Question: When I add a UIToolbar to a view in XIB, make it Black Translucent style (and not Opaque), it has a 2-pixel black stroke at the top of it. Meanwhile, a Black Translucent style, non-Opaque UISearchBar has a 1-pixel black stroke at the top. These are both positioned at the same place (44px down, right under the navigation bar).

I'd much prefer the 1px black stroke top on the UIToolbar, to match the view with the Search Bar and make it blend more with the navigation bar. Can I achieve this without subclassing the toolbar? For example, is there a way to use a Search Bar and hide the input field?
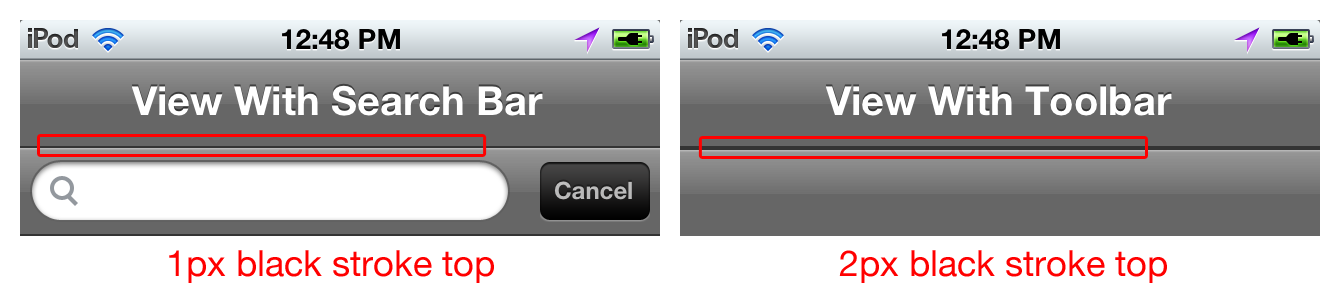
Answer: # Why they are different
They are different because . The toolbar is meant to be placed at of the screen where the 2px black stroke looks nice.
For example, look at the Mail app (iPhone) and you can see (even though it is not translucent) that the toolbar has a 2px black stroke while the search bar only has a 1px stroke. You also see :
- -
# How you can change them
## Draw the toolbar yourself
You could draw the entire view yourself with either Core Graphics or a CAGradientLayer. It will be cumbersome but you can make it look however you like.
## Clip the top of the stroke
You could place the toolbar in a 43px view and set 'clipsToBounds' to 'YES'. By positioning the toolbar at '(0, -1)' the first point/pixel of the stroke will be clipped and won't show up. The toolbar will be one pixel smaller (height = 43), so you would have to make the superviews height 44px and the toolbars height 45px (still at (0,-1)) to make it 44px again. This will change the gradient slightly so the end result will have some other visual effects than just removing the top pixel of the stoke.